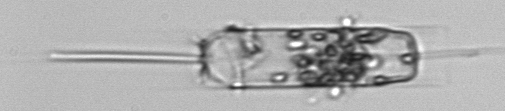
Label: Ditylum_brightwellii